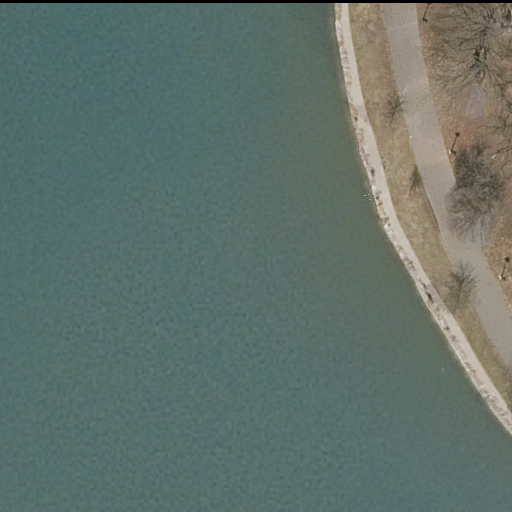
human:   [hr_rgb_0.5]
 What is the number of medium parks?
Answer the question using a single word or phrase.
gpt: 0

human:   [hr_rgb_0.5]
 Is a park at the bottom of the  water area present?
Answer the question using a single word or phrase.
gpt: yes

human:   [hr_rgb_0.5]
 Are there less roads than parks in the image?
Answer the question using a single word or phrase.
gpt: no

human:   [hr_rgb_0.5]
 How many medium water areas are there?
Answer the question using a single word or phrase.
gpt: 0

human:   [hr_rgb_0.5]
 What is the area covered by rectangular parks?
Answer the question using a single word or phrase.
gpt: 0m2

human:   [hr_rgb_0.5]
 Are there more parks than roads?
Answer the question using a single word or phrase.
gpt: no

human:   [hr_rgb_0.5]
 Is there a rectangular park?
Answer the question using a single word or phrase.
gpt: no

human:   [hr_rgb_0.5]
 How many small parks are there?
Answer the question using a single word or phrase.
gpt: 0

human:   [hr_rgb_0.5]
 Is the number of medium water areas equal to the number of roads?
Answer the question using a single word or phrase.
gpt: no

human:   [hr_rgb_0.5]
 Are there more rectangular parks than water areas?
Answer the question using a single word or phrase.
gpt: no

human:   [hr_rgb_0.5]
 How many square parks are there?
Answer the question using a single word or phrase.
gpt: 0

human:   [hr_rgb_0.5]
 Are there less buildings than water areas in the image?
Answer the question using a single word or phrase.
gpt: yes

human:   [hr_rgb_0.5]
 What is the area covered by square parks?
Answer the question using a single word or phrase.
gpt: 0m2

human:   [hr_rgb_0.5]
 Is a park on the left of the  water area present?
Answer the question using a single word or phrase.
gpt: no

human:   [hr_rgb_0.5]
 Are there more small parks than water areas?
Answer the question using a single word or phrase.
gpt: no

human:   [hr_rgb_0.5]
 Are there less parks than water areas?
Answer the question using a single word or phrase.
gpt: no

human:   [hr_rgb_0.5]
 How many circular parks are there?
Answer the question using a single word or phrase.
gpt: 0

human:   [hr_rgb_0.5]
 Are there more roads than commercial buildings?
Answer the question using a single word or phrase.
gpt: yes

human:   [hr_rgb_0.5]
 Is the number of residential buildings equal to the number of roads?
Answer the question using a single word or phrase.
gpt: no

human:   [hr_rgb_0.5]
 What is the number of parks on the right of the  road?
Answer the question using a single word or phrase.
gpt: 1

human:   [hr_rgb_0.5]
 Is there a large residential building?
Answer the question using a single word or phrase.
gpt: no

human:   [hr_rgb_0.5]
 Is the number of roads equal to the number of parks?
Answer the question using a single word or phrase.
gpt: yes

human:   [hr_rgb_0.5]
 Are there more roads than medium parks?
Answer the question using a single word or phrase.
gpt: yes

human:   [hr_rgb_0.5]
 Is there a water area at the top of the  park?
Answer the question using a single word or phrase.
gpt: yes

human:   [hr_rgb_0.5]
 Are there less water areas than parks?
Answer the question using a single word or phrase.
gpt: no

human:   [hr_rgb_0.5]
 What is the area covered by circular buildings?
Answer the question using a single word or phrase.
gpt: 0m2

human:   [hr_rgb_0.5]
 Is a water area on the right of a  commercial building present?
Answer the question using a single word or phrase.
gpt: no

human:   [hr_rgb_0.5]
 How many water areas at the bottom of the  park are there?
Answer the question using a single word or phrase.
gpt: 0

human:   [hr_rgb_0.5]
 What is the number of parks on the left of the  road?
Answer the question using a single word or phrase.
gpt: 0

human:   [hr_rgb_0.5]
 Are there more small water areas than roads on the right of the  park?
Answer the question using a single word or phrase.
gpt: no

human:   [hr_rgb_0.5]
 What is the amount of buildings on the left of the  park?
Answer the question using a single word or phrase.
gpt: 0

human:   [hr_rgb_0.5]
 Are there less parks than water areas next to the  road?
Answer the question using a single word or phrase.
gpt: no

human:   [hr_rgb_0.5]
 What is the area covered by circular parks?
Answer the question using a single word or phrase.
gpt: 0m2

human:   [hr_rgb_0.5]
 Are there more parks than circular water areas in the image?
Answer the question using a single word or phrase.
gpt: yes

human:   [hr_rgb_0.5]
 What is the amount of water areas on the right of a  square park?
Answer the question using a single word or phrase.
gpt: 0

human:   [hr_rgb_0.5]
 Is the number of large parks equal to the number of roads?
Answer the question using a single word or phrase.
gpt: yes